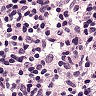
Metastatic tissue present: no